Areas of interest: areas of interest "Shenyang University of Technology - Main Gymnasium"
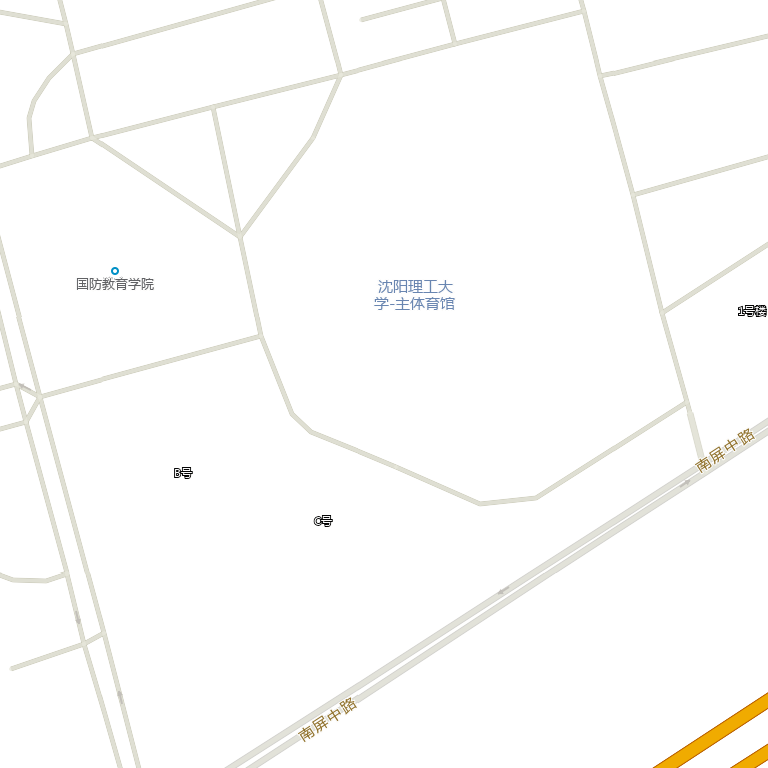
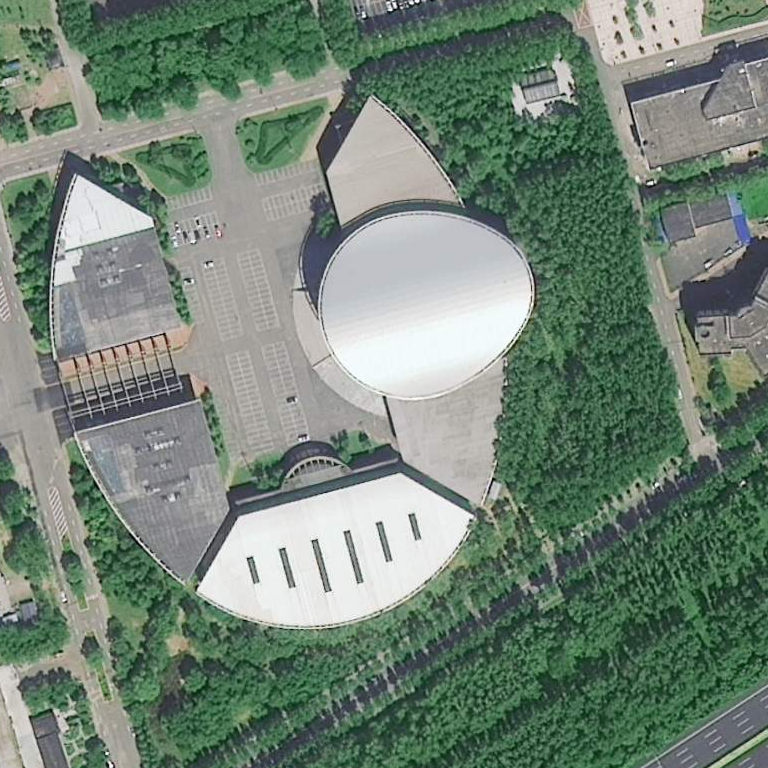